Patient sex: M
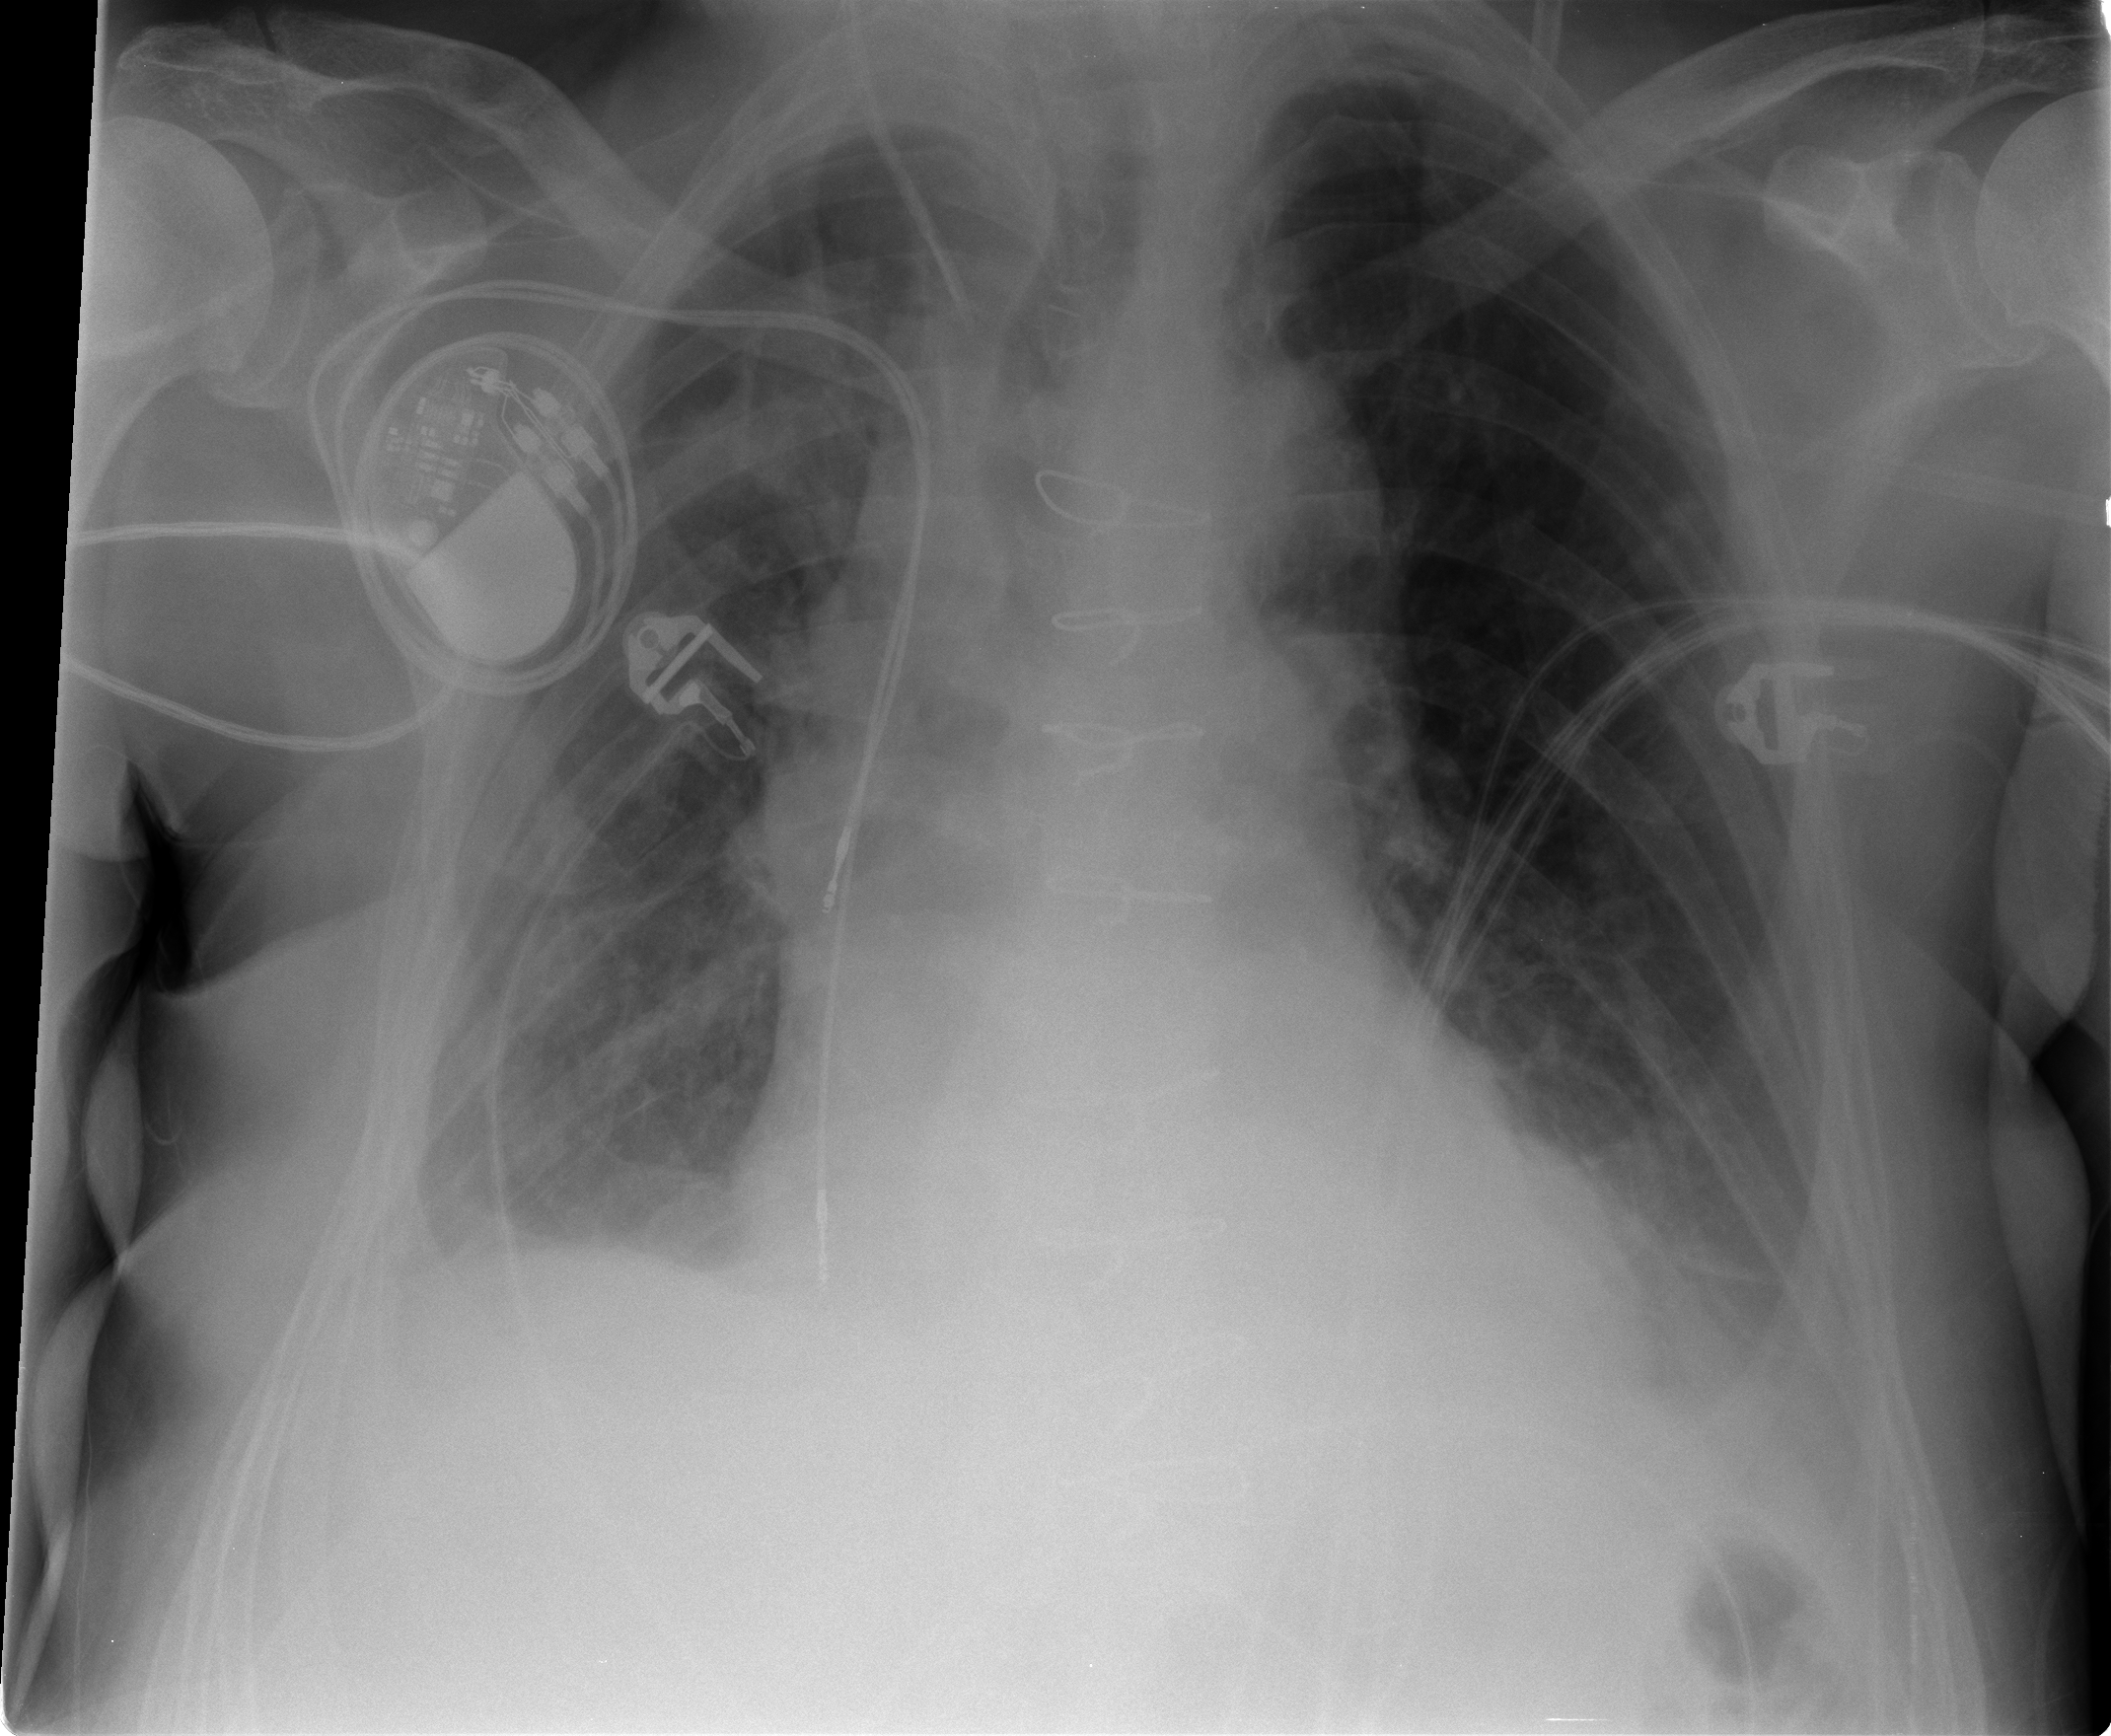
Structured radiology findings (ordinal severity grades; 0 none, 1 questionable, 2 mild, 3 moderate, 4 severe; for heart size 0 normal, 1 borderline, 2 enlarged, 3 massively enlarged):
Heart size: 2
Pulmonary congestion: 0
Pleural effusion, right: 1
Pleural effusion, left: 2
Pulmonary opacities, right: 0
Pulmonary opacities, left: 0
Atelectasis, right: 2
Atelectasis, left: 2